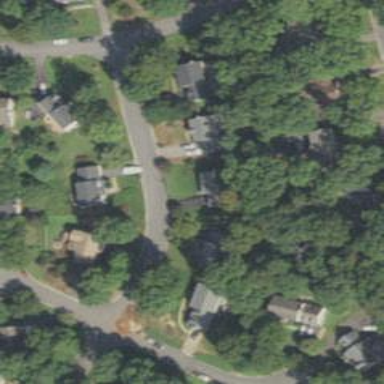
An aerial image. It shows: Residential road.